Brain MRI, t1w sequence, axial 2D slice.
Patient: age 37, sex F, weight 95 kg, height 1.95 m
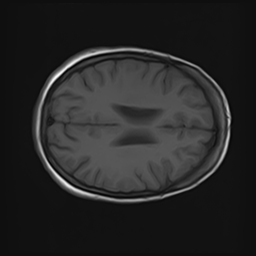